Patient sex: M
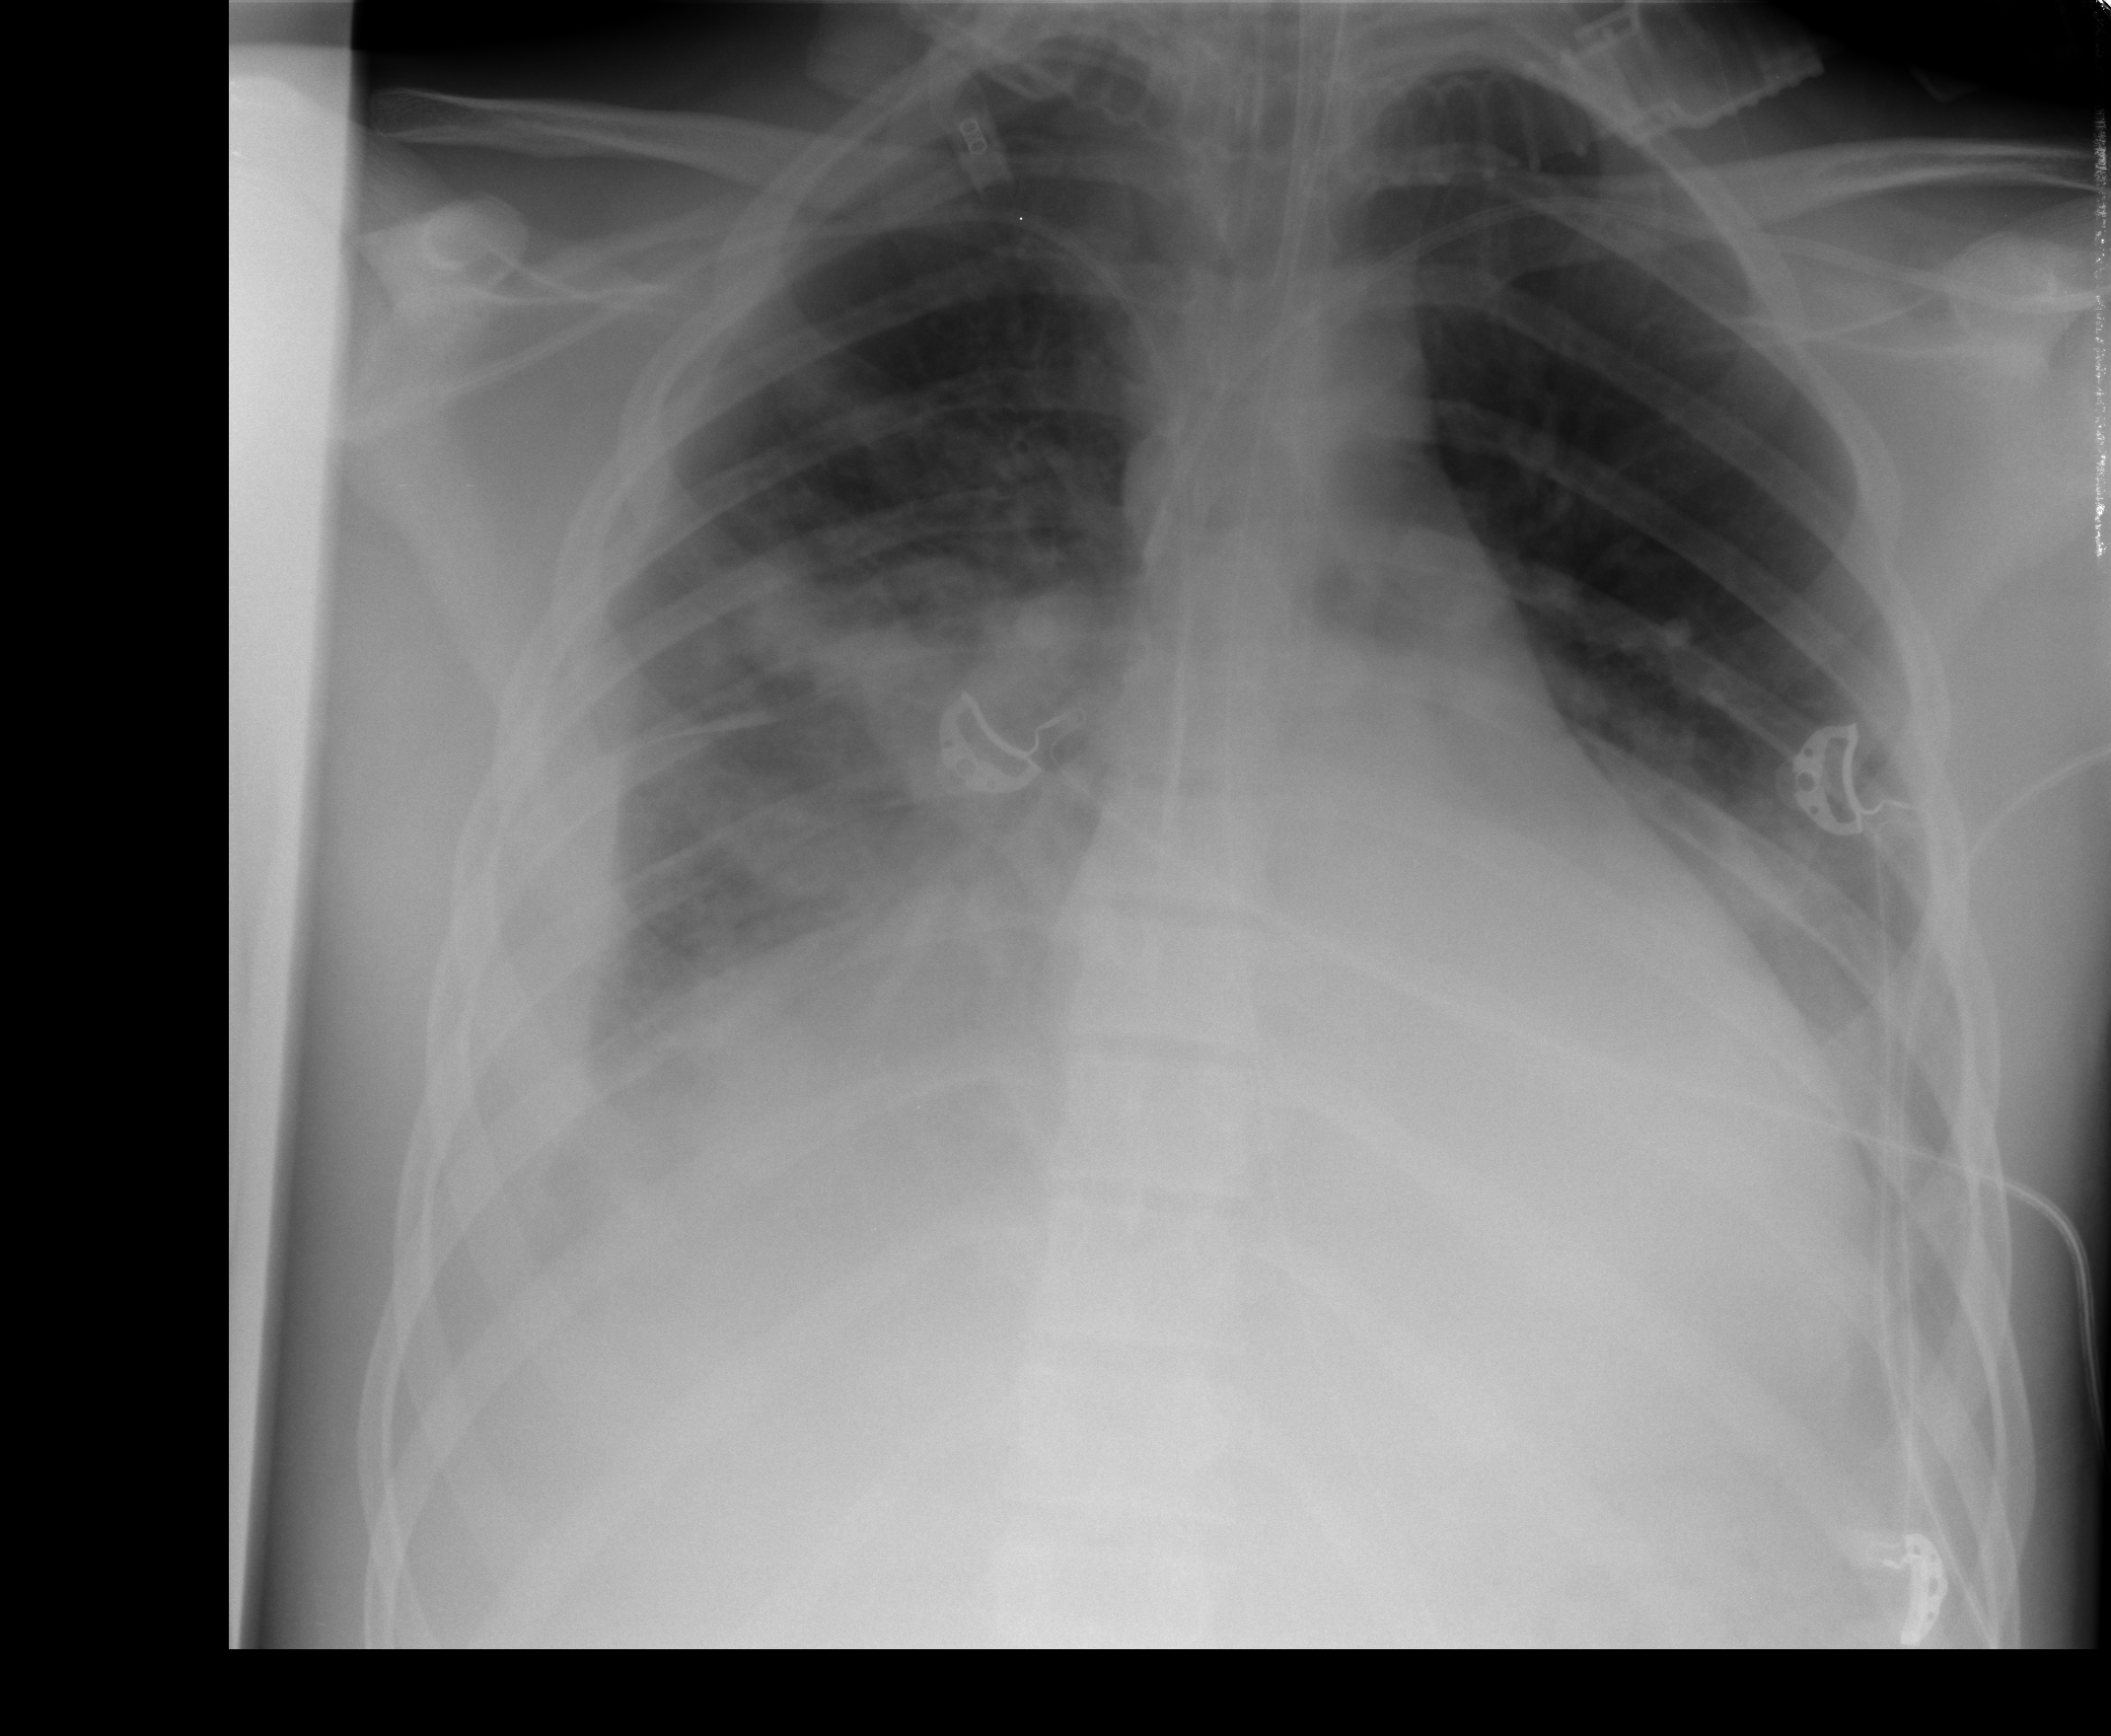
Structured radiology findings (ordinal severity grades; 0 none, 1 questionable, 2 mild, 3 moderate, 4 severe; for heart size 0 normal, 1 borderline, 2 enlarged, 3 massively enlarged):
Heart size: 0
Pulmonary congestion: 0
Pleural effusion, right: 2
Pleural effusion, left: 2
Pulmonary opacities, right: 3
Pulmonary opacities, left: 3
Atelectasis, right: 2
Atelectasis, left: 2